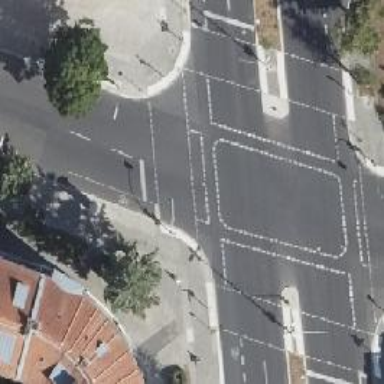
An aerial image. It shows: Crossing with traffic signals.